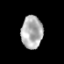
Tissue: prostate
Cell type: Epithelial cells
Senescence score: 0.3108
Nuclear area (px): 687
Mean DAPI intensity: 176.271